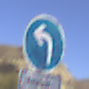
Verkehrszeichen: VorgeschriebeneFahrtrichtungLinks
Zusatzzeichen unten: BesondereFahrzeugeUndTransportgueter7
Umgebung: Outdoor, Nature
Tageszeit: MorningAfternoon
Wetter: Clear
Licht: Natural
Jahreszeit: NotSpecified
Kontrast: HighContrast